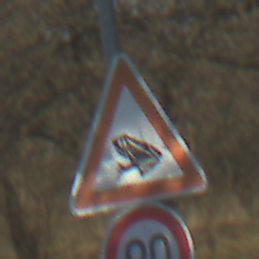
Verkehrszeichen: AmphibienwanderungRechts
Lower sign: Geschwindigkeit90
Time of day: MorningAfternoon
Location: Outdoor (Nature)
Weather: Clear
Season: NotSpecified
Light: Natural